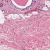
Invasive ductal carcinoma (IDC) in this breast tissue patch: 0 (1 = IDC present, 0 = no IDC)